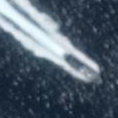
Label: civil